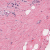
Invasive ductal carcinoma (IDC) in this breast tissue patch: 1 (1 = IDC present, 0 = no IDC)